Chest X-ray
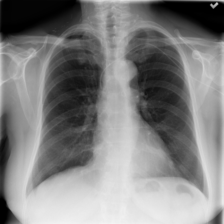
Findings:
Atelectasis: negative
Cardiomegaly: negative
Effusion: negative
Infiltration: negative
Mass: negative
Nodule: negative
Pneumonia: negative
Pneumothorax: negative
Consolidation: negative
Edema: negative
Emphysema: negative
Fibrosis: positive
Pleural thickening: negative
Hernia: negative